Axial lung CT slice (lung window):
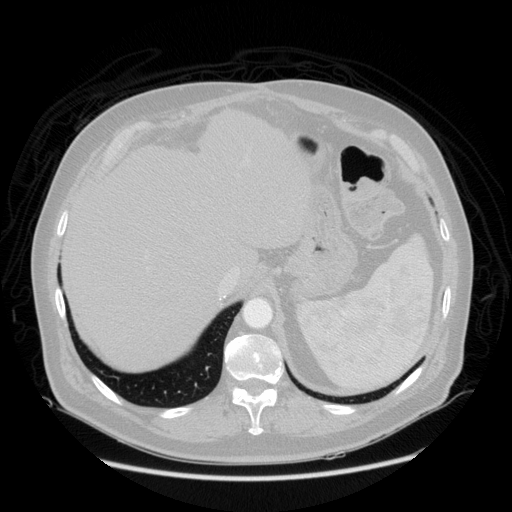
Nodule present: no